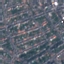
Land use / land cover: Residential